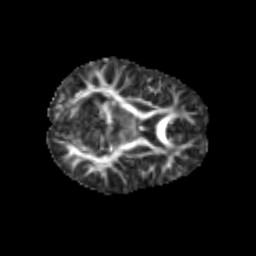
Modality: FA
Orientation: axial
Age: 7
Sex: male
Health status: healthy